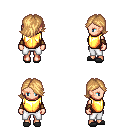
a pixel art fantasy rpg character, female body template, human, light skin, gold chest armor, white pants, light blonde swoop hairstyle, leather bracers, gray slippers, four views (front, back, left, right), 2x2 character sprite sheet, small pixel art, hard edges, no anti-aliasing